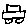
Label: car